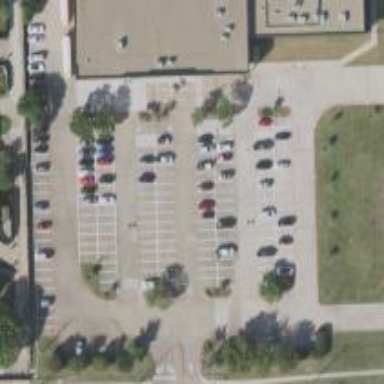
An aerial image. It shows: Parking space.